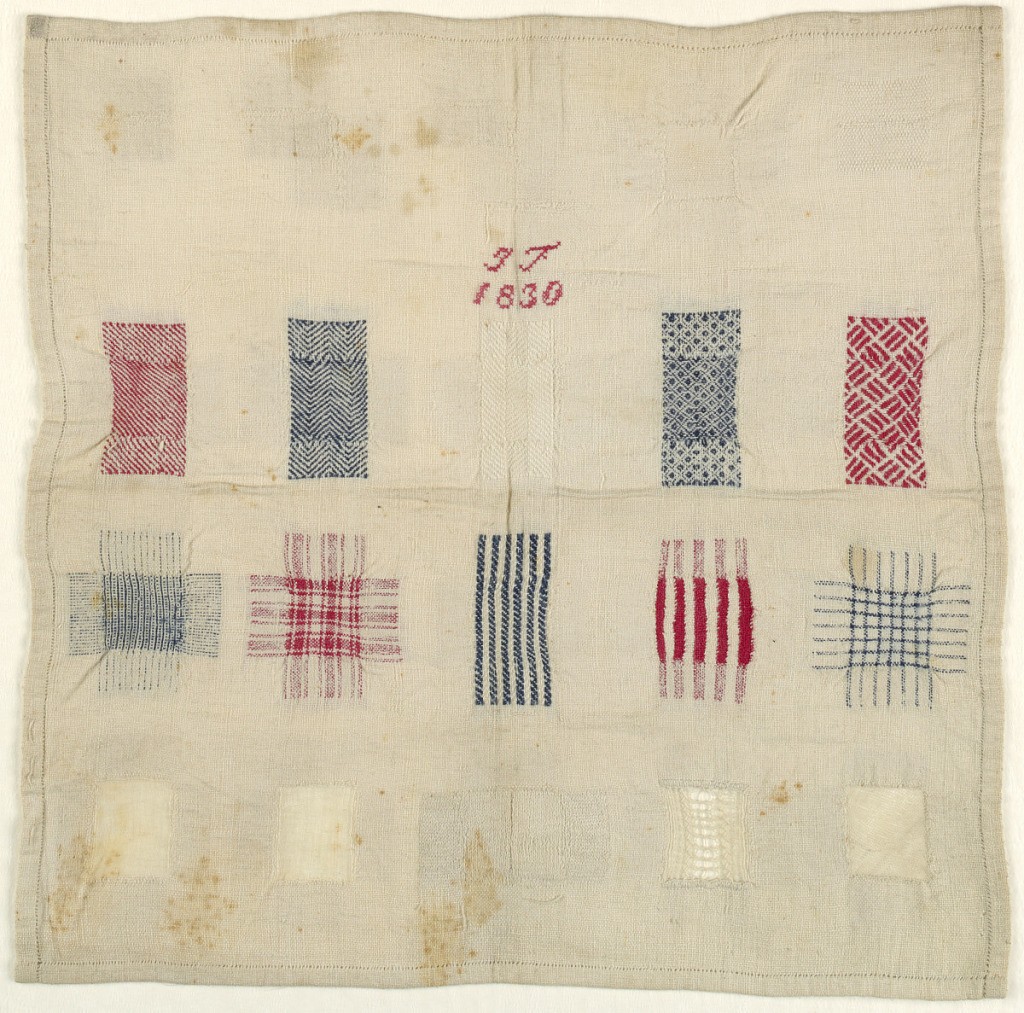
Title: Darning Sampler
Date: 1830
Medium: cotton, wool Technique: embroidered in running stitch (pattern darning) plus loop and twist on plain weave foundation
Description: Twenty squares of darning in red, blue, and white.